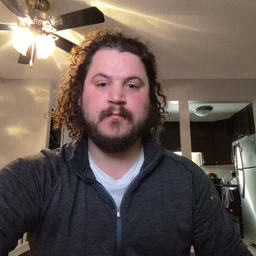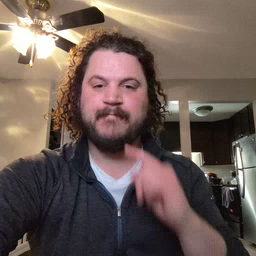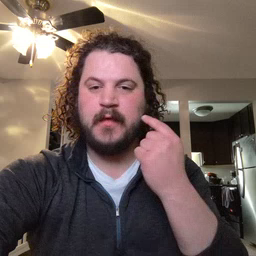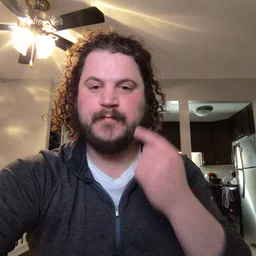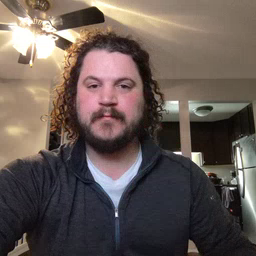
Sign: smile